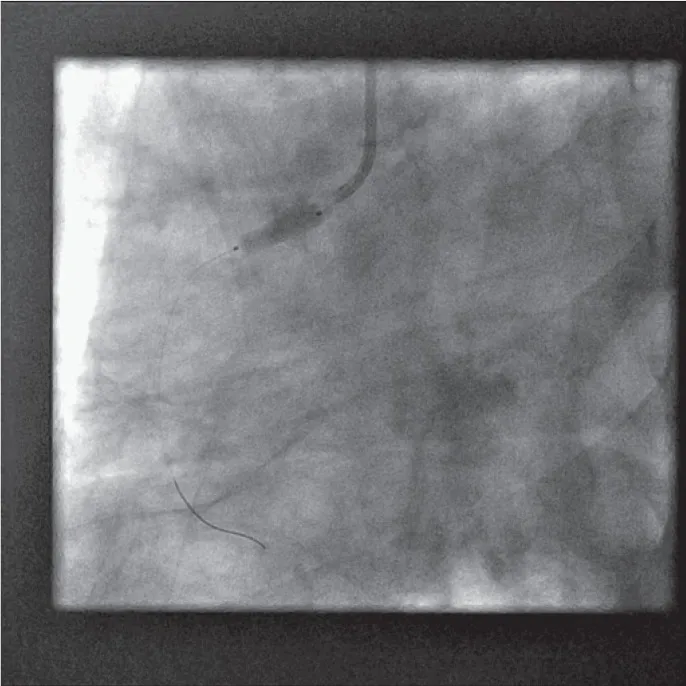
Cutting balloon (4.0/15mm) inflation at right coronary ostium using JR4 guide catheter from right radial access.
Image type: radiology (x_ray)